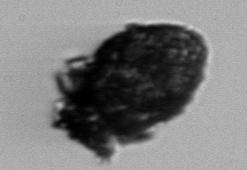
Label: Stenosemella_pacifica